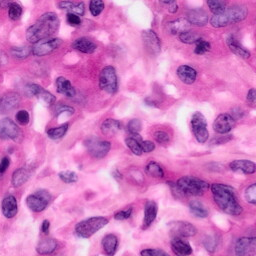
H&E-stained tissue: Pancreatic